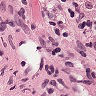
Metastatic tissue present: no